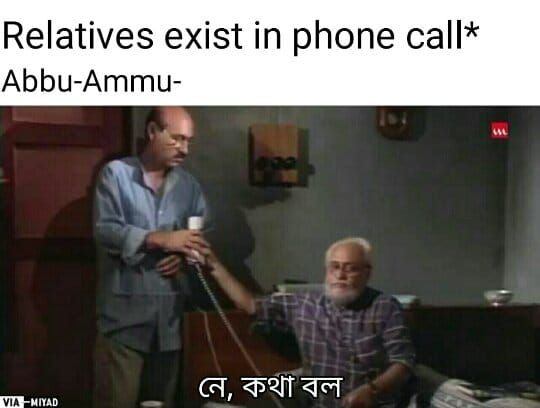
Caption: Relatives exist in phone call *     Abbu- Ammu -     নে, কথা বল
Label: non-hate